Aerial crown-view tile of a tropical tree (Barro Colorado Island, Panama), acquired 20250317:
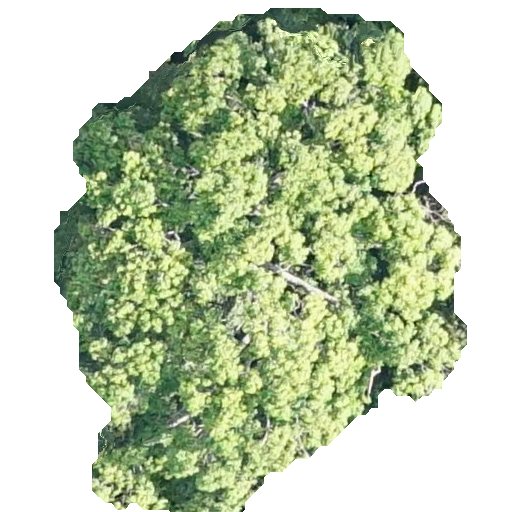
Species: Ocotea leptobotra
GBIF accepted scientific name: Ocotea leptobotra
Crown area: 227.421 m²